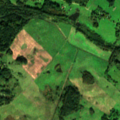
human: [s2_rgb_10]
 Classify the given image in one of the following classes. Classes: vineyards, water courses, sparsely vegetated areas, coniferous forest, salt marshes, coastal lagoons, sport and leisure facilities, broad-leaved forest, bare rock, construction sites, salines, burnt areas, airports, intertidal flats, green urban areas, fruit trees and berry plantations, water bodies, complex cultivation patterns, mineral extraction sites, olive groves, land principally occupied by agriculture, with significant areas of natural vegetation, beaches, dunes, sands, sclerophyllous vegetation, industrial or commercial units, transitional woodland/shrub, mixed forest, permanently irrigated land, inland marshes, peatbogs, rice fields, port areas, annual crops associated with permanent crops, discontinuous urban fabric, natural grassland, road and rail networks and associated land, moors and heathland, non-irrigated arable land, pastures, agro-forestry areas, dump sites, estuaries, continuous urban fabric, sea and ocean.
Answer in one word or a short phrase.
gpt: pastures, land principally occupied by agriculture, with significant areas of natural vegetation, mixed forest